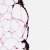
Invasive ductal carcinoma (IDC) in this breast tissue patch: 0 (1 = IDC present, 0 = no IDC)